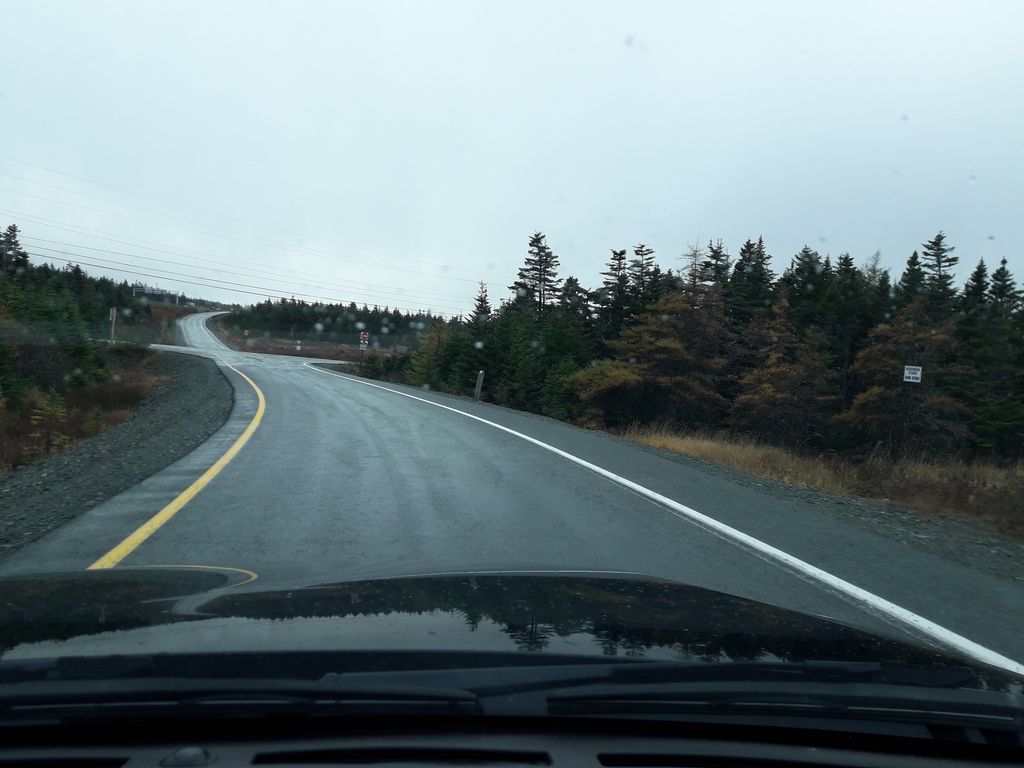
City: st_johns